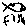
Label: fish